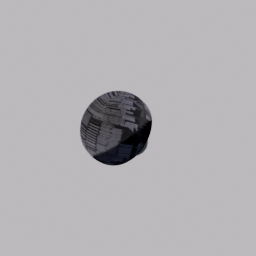
Label: lighting